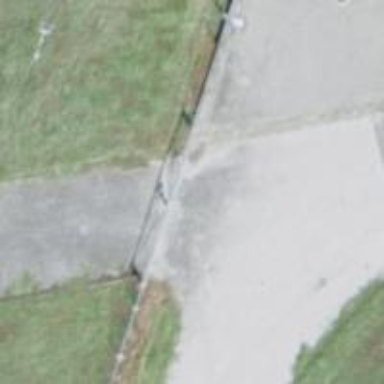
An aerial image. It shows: Gate.